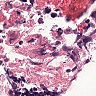
Metastatic tissue present: no